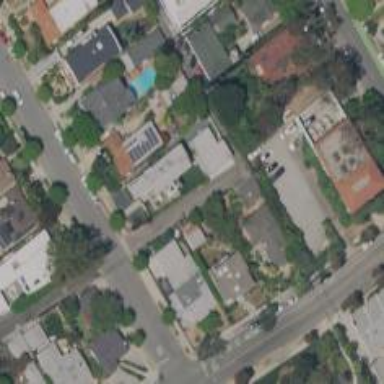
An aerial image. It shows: Residential alley used as service road.